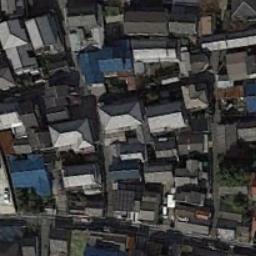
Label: dense_residential